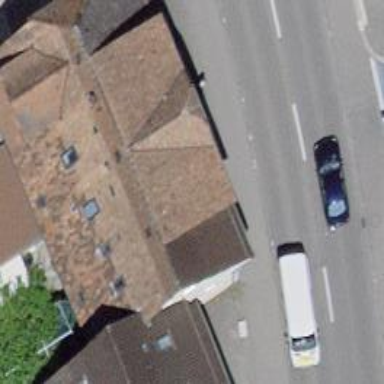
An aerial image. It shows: Restaurant.